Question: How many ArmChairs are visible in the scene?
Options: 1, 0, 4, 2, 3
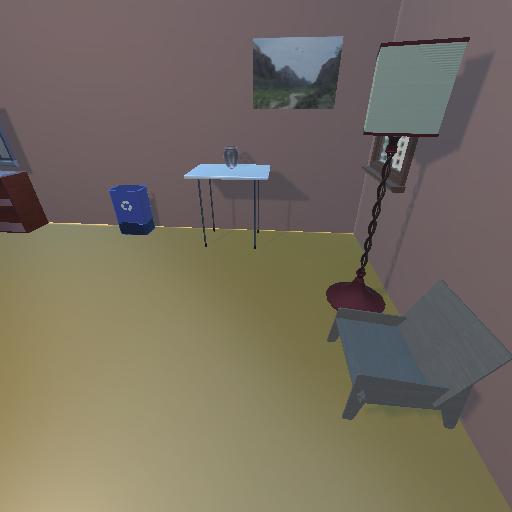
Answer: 1